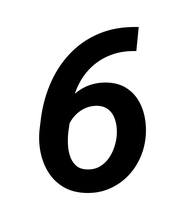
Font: Roboto-Italic_SemiBold_Italic